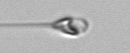
Label: Asterionellopsis_glacialis